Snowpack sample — Snodgrass Mountain, Crested Butte, Colorado (2/4/25, 12:06 PM MST)
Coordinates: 38.923, -106.968
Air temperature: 35 °F
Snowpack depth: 80 cm
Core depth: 10 cm
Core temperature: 32 °F
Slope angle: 14°, slope face: 78°
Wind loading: low
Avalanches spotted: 0
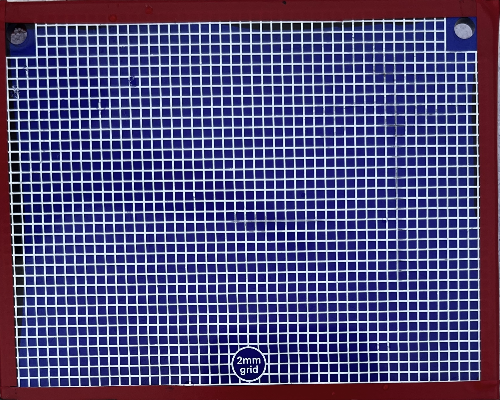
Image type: profile
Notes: No avalanches nearby, unusually warm weather for the last month reported by residents, Collected 25 yards from treeline